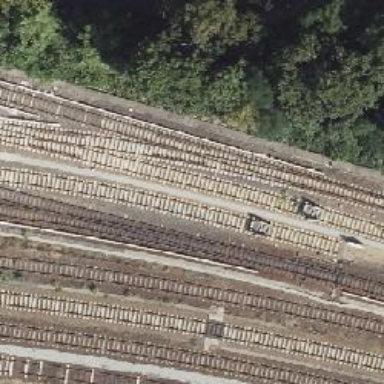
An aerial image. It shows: Solitary milestone along the railway.